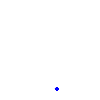
Particle: proton